Question: When I set a color to my fab, it looks like so:

My layout xml:
'''
<RelativeLayout xmlns:android="http://schemas.android.com/apk/res/android"
xmlns:tools="http://schemas.android.com/tools"
xmlns:app="http://schemas.android.com/apk/res-auto"
android:layout_width="match_parent"
android:layout_height="match_parent"
android:paddingLeft="@dimen/activity_horizontal_margin"
android:paddingRight="@dimen/activity_horizontal_margin"
android:paddingTop="@dimen/activity_vertical_margin"
android:paddingBottom="@dimen/activity_vertical_margin"
tools:context=".MainActivity$PlaceholderFragment">
<android.support.design.widget.FloatingActionButton
android:id="@+id/fab"
android:layout_width="wrap_content"
android:layout_height="wrap_content"
android:src="@drawable/ic_add"
android:layout_marginRight="20dp"
app:fabSize="normal"
android:elevation="@dimen/fab_elevation"
android:background="#000000"
android:stateListAnimator="@animator/fab_anim"
android:layout_gravity="center_horizontal"
android:layout_alignParentBottom="true"
android:layout_alignParentEnd="true" />
'''
Also the color doesn't change.
Can anyone help me in understanding what I am doing wrong?
I also tried with a '@color' link but it crashed, with the background of a drawable '(ex. android:background="@drawable/fab_background")' nothing happens.
Here is the drawable 'fab_background.xml'
'''
<selector xmlns:android="http://schemas.android.com/apk/res/android">
<item>
<ripple android:color="@color/fab_color_1_muted">
<item>
<shape>
<solid android:color="@color/fab_color_1" />
</shape>
</item>
</ripple>
</item>
'''
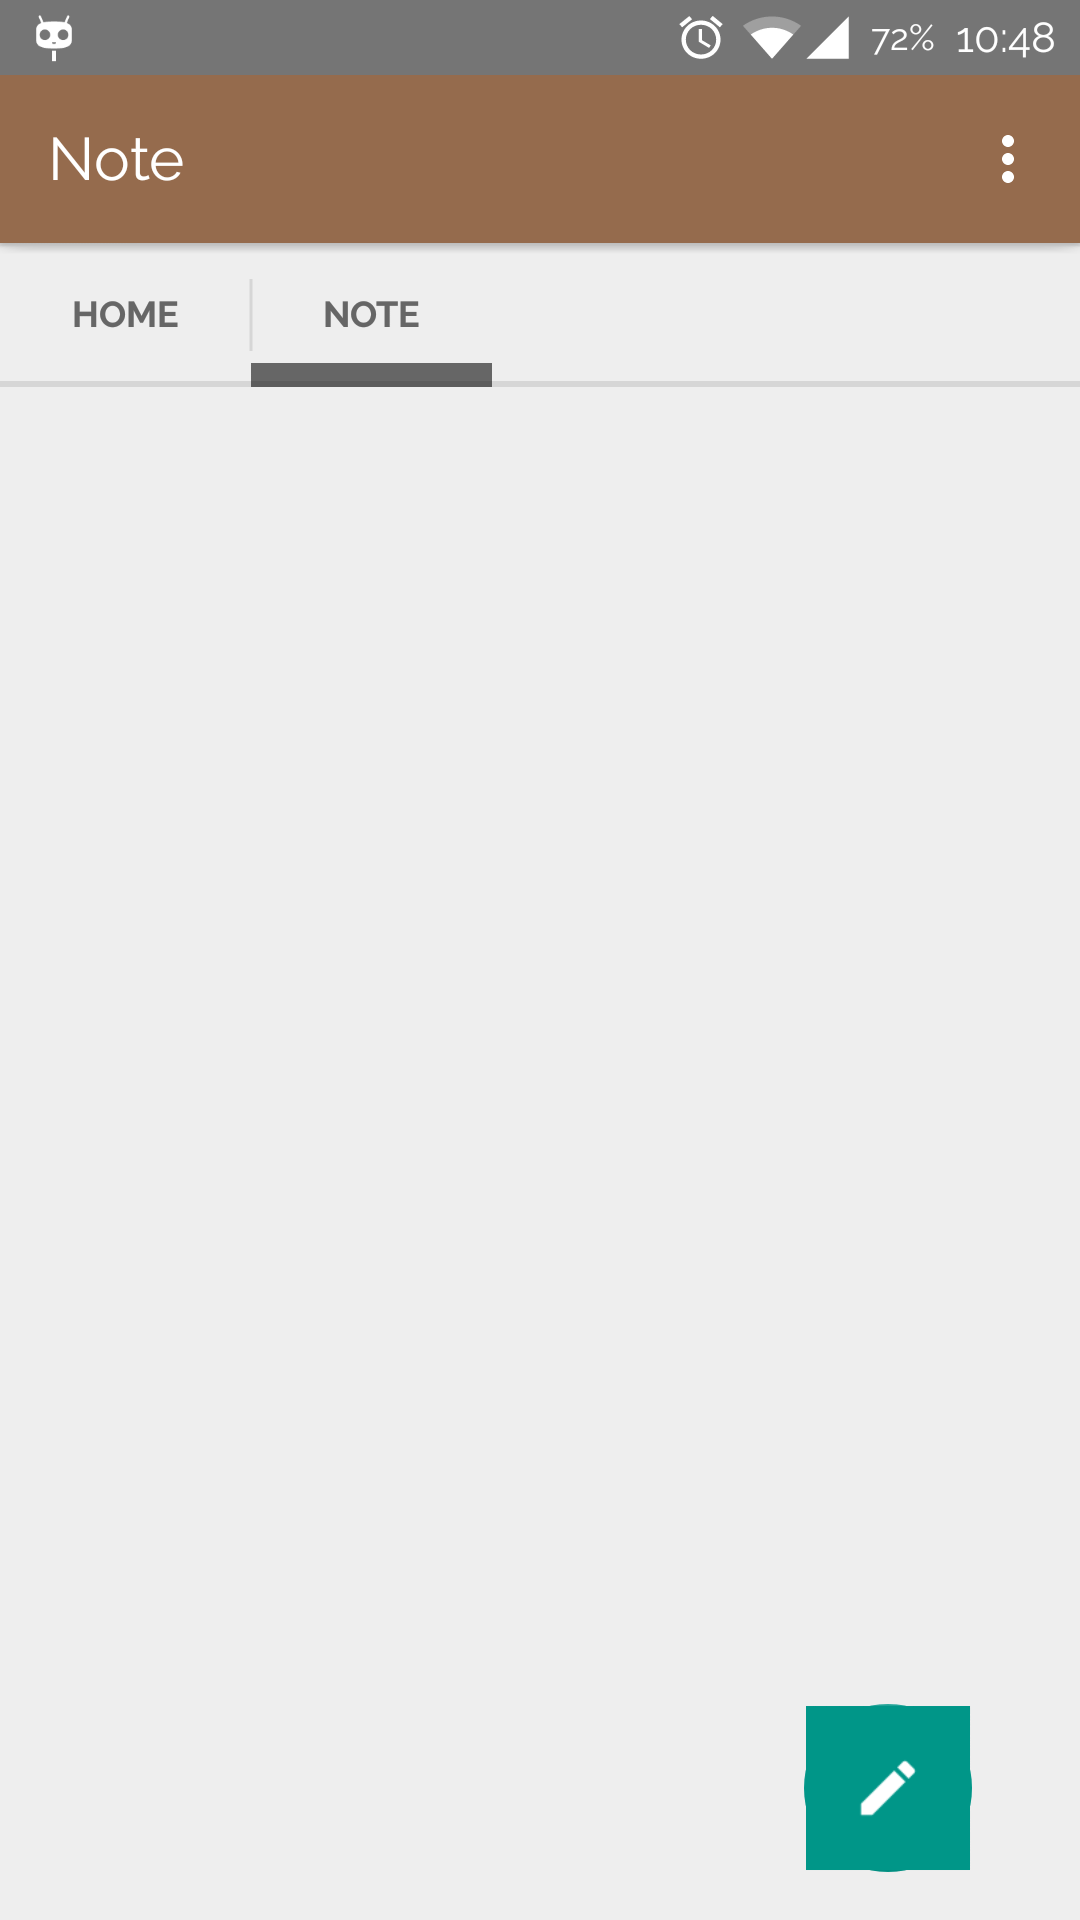
Answer: Use
'''
app:backgroundTint="@android:color/holo_green_dark"
'''
(for example) to set color of fab. Result below. <URL>

Also edit : "strange green color" should come from your accent color. That's the color fab takes by default.